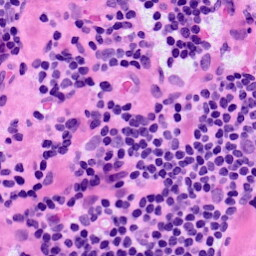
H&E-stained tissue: LymphNode